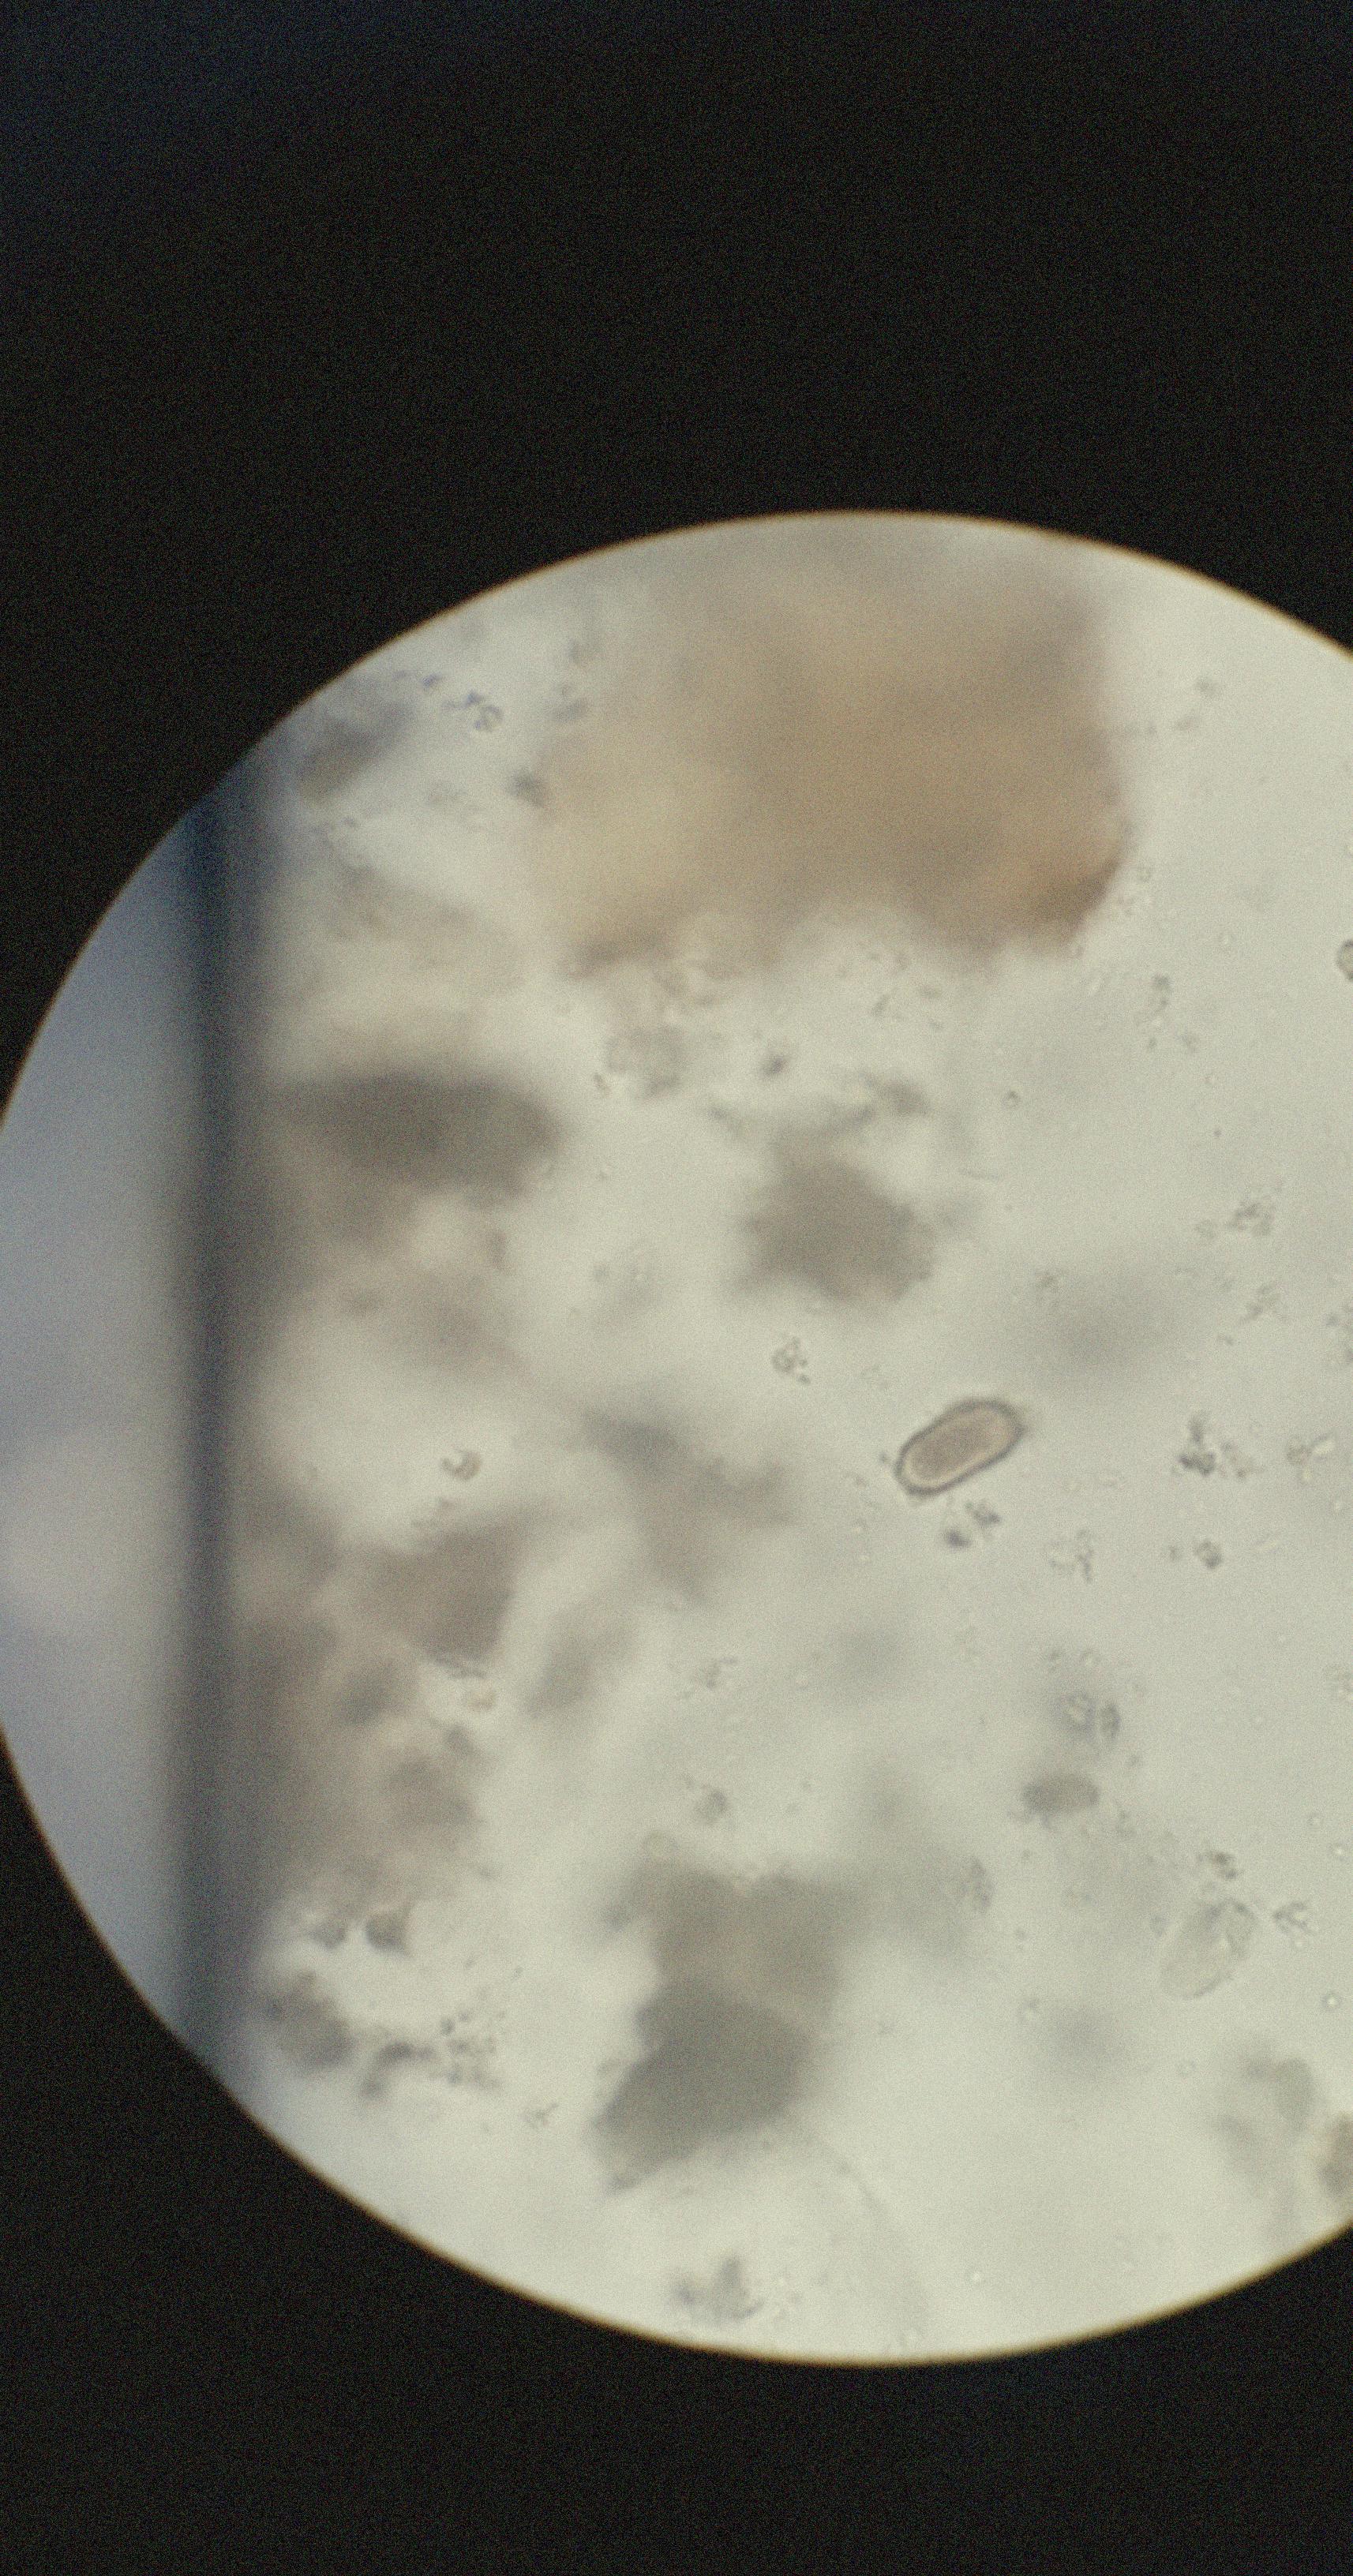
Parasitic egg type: Capillaria philippinensis